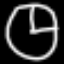
Label: clock